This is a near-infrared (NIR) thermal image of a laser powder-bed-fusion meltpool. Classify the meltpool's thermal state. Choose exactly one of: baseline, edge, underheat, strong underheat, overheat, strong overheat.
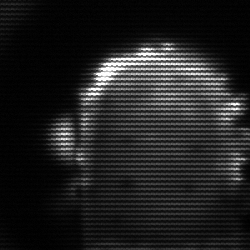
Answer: baseline